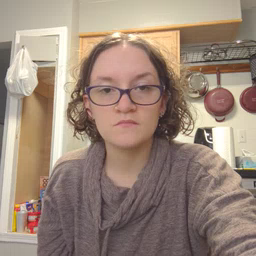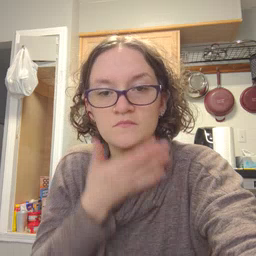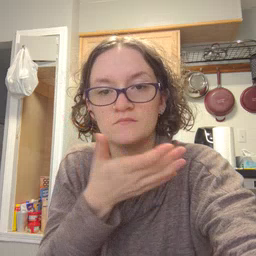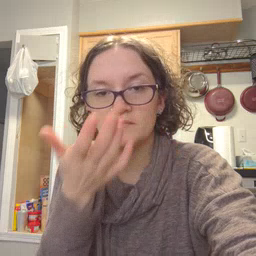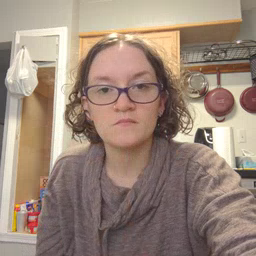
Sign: grass